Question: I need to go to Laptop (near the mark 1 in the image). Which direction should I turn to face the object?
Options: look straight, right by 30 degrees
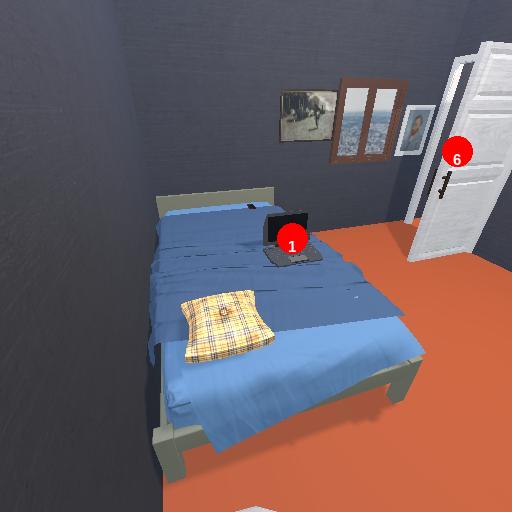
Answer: look straight